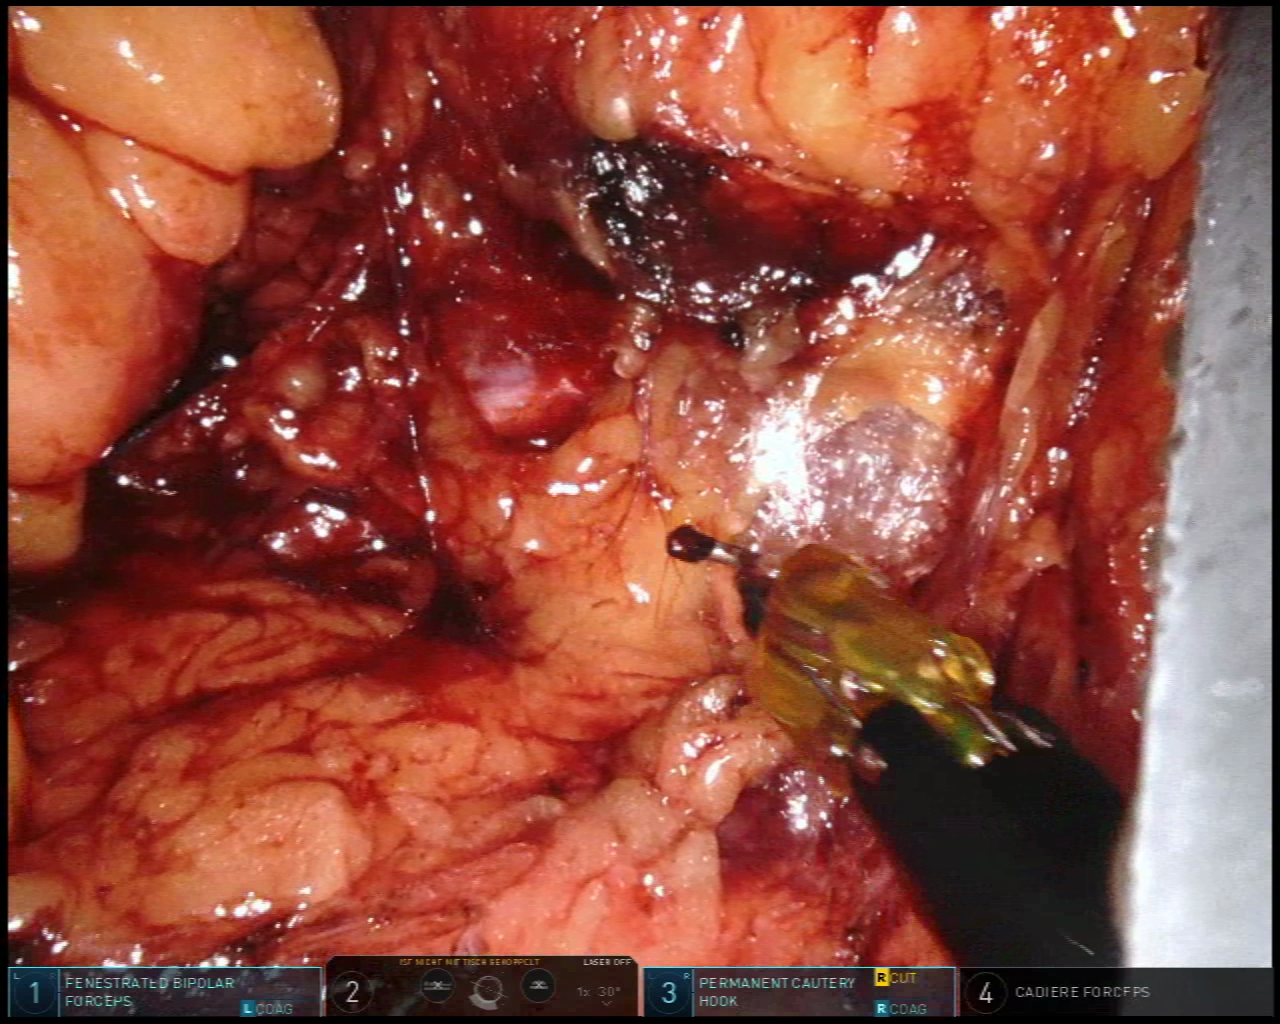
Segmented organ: ureter
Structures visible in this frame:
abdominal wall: no
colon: no
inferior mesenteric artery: no
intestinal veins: no
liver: no
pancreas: no
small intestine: no
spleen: no
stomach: no
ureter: yes
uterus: no
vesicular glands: no